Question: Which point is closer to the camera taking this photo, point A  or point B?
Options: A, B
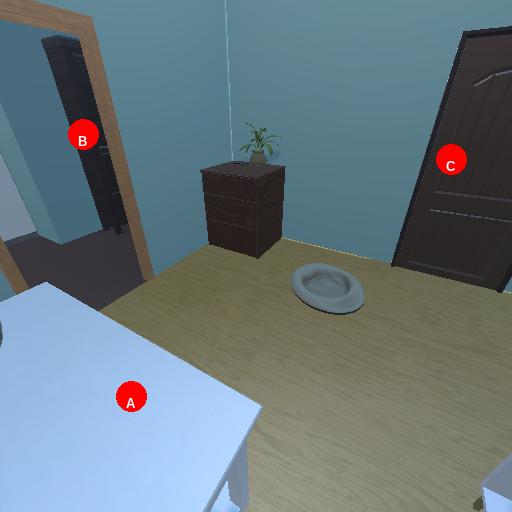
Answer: A